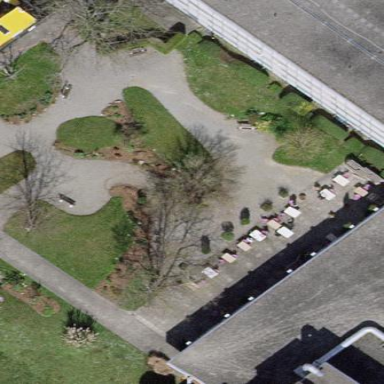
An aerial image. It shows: Terrace with outdoor seating.